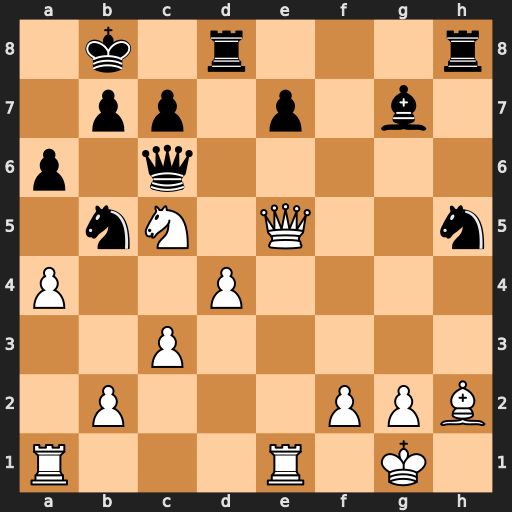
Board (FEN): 1k1r3r/1pp1p1b1/p1q5/1nN1Q2n/P2P4/2P5/1P3PPB/R3R1K1
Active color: w
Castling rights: -
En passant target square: -
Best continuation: axb5 Bxe5 bxc6 Bxh2+ Kxh2